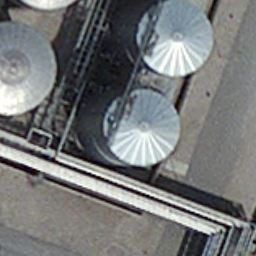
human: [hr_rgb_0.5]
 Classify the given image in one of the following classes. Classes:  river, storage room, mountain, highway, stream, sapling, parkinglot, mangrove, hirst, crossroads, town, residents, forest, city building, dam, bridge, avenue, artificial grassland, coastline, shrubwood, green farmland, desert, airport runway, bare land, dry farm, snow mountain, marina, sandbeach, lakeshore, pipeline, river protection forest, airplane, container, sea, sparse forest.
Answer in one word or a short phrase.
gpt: storage room